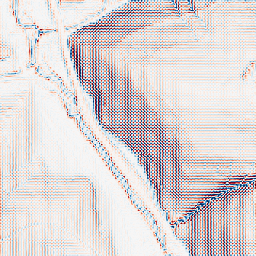
Category: wavelet
Decomposition family: wavelet_dwt
Decomposition parameters: wavelet: haar
level: 2
Upsampling method: cubic_catmull_rom
Upsampling parameters: scale: 2
Upsampling scale: 2